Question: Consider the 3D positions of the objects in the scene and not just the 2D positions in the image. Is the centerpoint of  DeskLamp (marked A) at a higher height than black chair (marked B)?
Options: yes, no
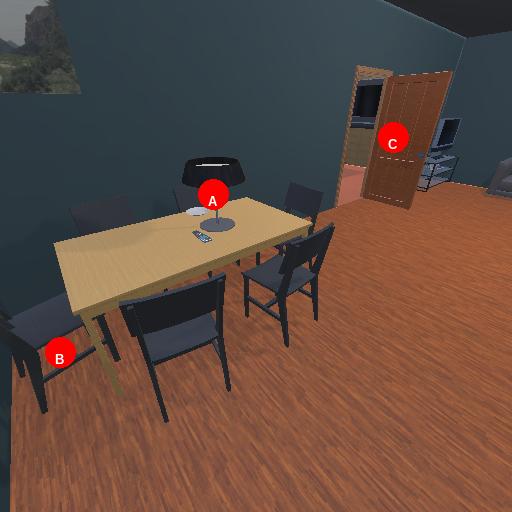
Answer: yes